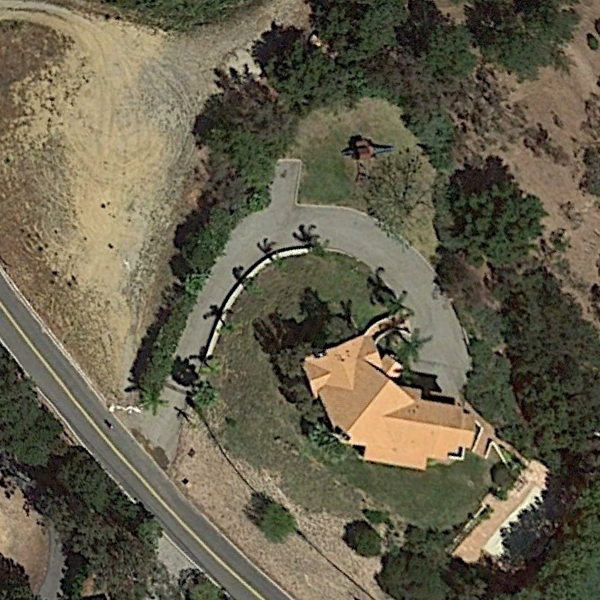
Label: SparseResidential